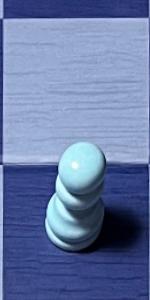
Label: Pawn_White